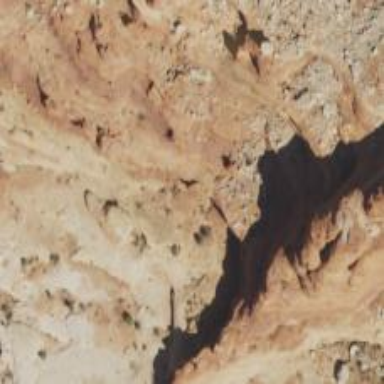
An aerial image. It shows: Cliff in nature.